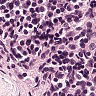
Metastatic tissue present: no